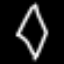
Label: diamond